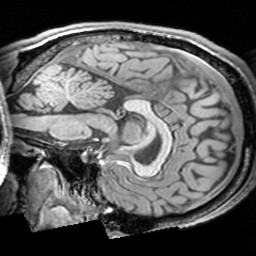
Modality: T1w
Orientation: sagittal
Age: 23
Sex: male
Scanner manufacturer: siemens
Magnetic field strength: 3 T
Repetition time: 1.63 s
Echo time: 0.00311 s